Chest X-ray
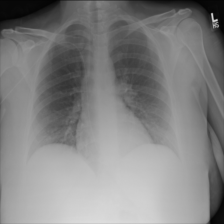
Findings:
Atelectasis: negative
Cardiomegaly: negative
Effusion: negative
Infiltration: negative
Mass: negative
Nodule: negative
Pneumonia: negative
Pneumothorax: negative
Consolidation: negative
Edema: negative
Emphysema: negative
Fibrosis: negative
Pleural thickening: negative
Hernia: negative